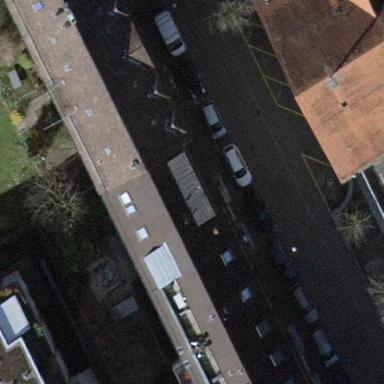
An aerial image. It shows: Image showing building with apartments.